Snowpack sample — Buffalo Mountain, Silverthorne, Colorado, USA (1/25/25, 10:11 AM MST)
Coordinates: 39.6222, -106.1139
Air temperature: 22 °F
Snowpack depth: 110 cm
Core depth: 40 cm
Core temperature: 46.4 °F
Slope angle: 12°, slope face: 102°
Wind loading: high
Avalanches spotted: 0
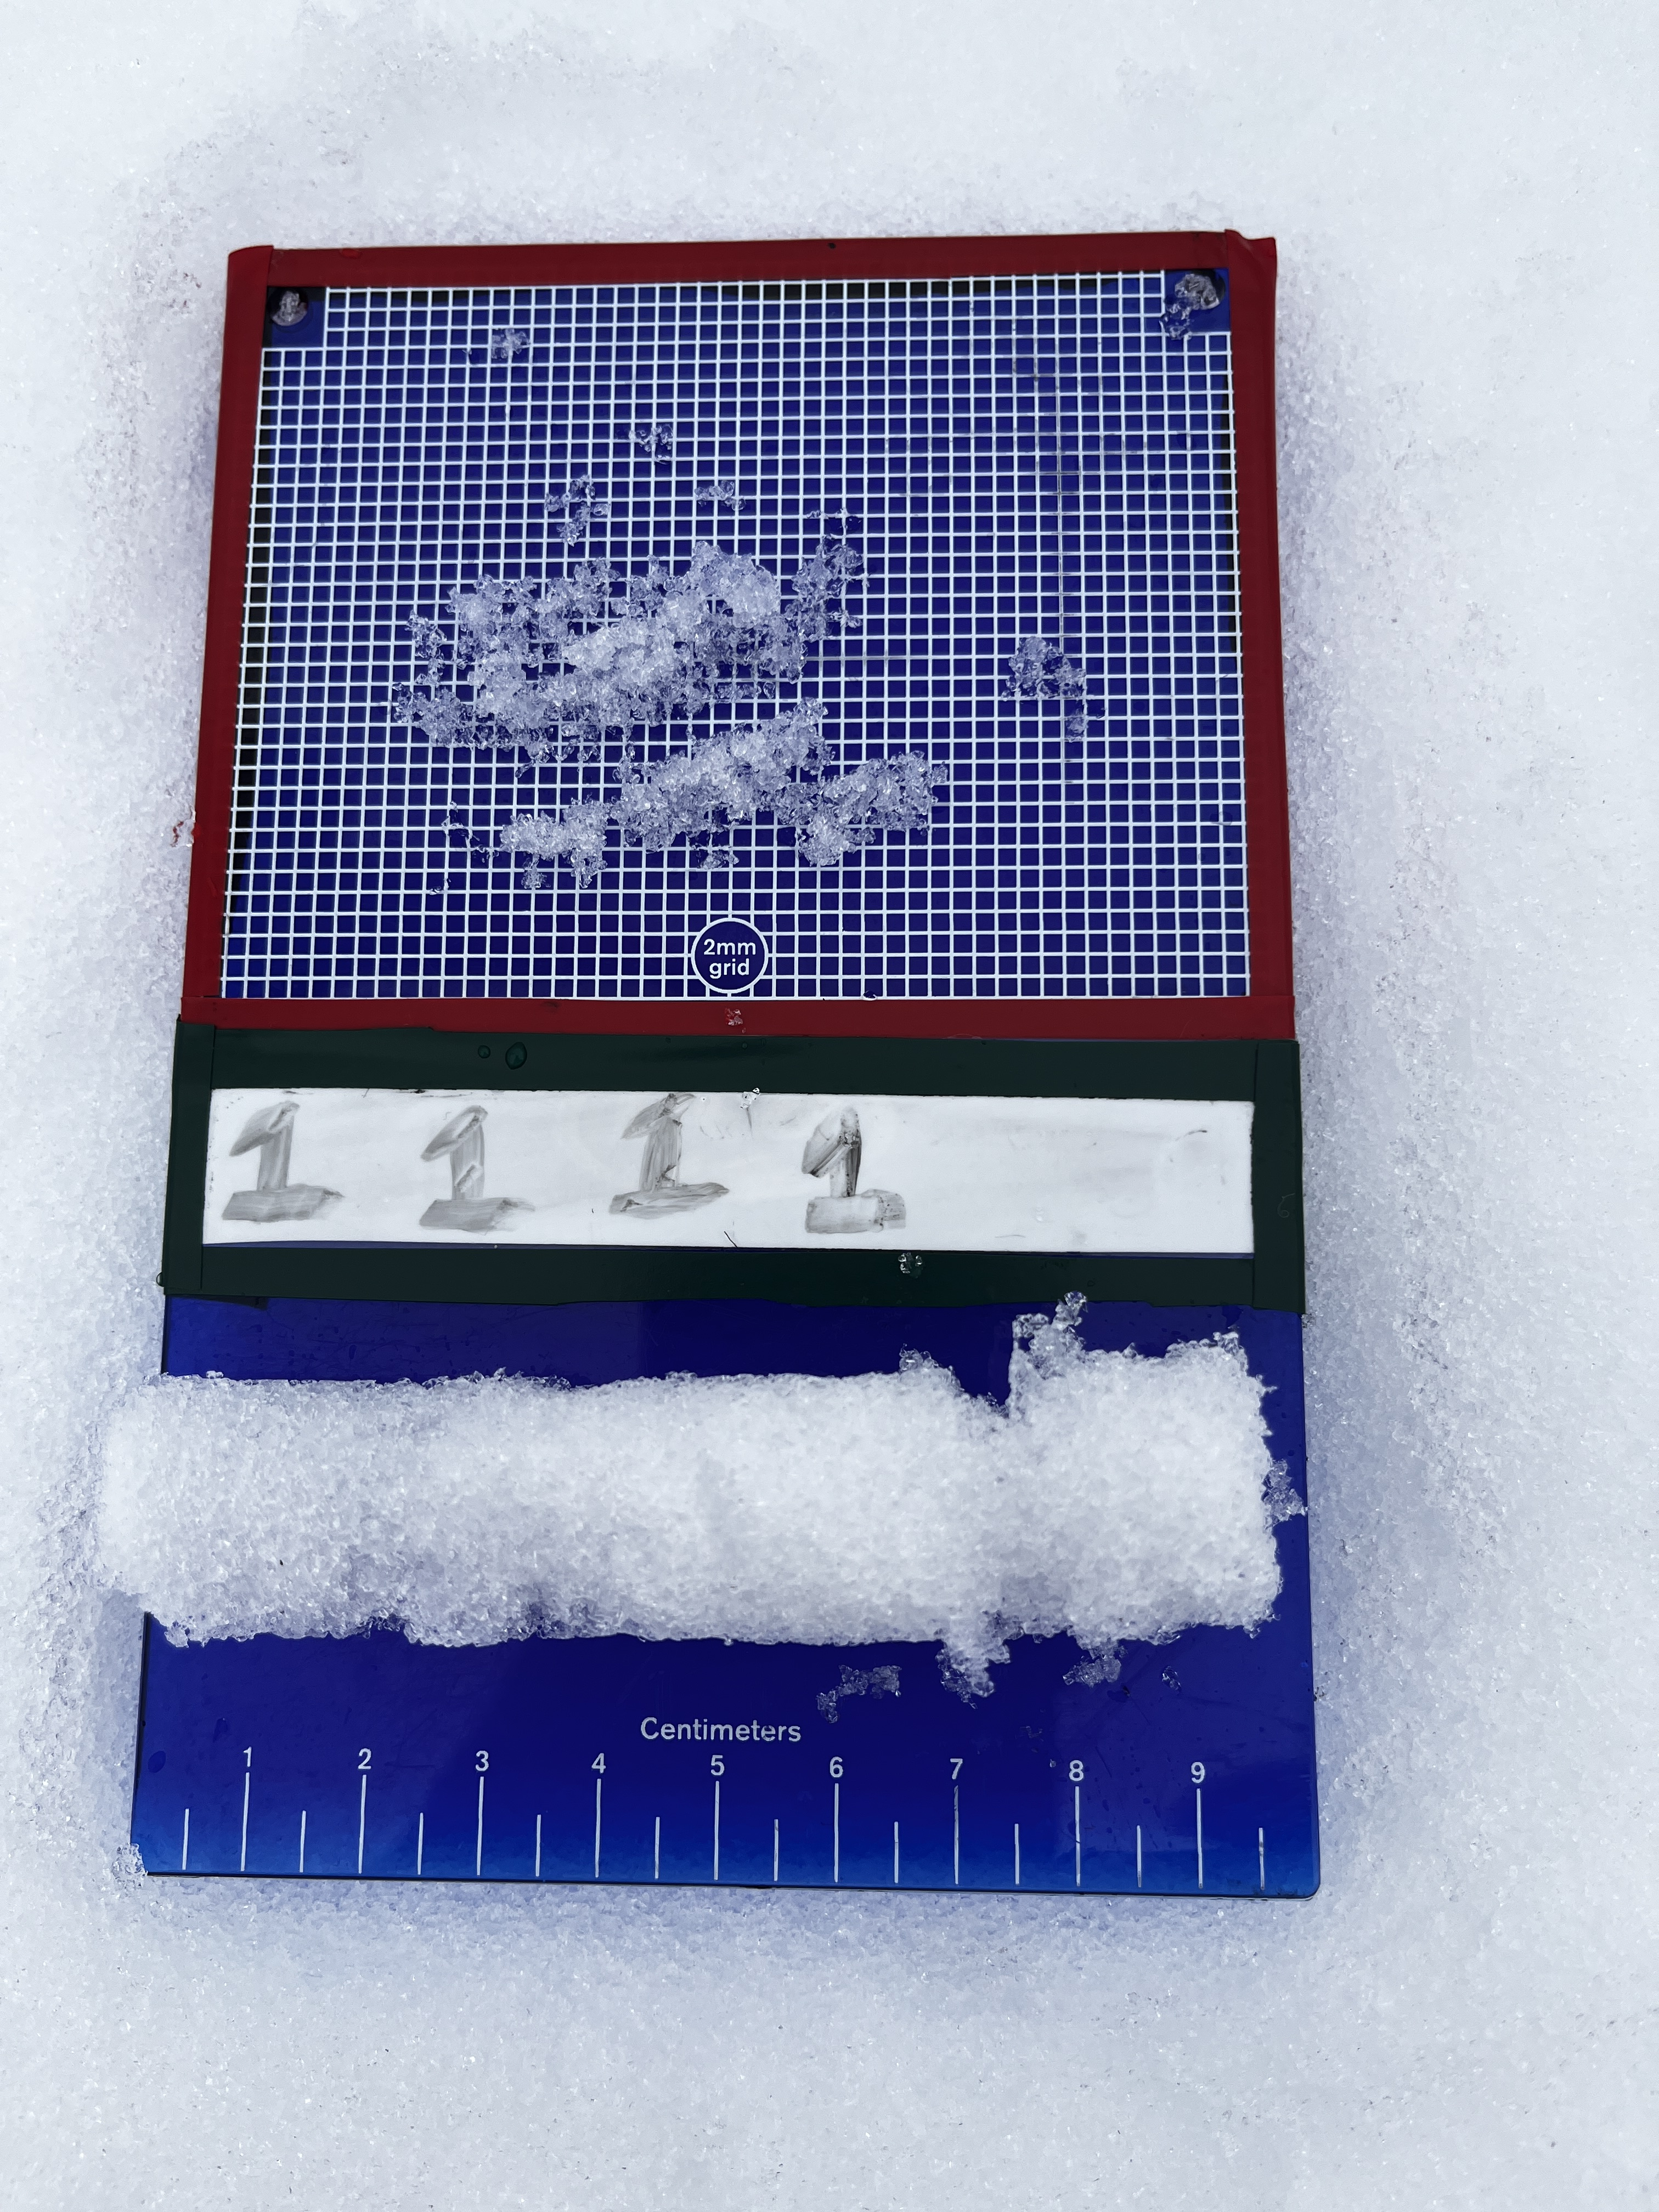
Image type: crystal_card
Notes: No avalanches nearby, collected on the outskirts of a fire break 15 meters from the treeline, on way to Buffalo and Red Mountain